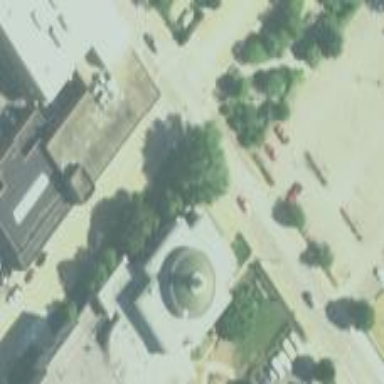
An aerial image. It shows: Building that is place of worship.